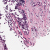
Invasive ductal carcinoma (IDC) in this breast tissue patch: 0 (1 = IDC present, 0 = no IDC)